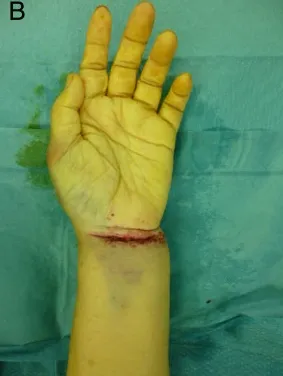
Open wound on the palmar side of wrists. B: Left side.
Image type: medical_photograph (other_medical_photograph)